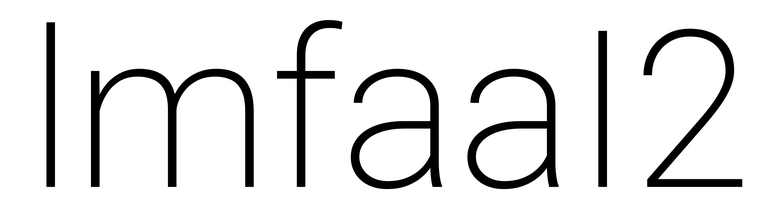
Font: Roboto_ExtraLight